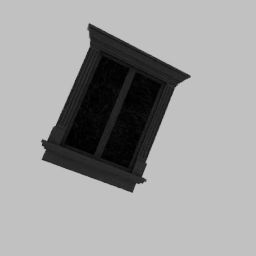
Label: architecture